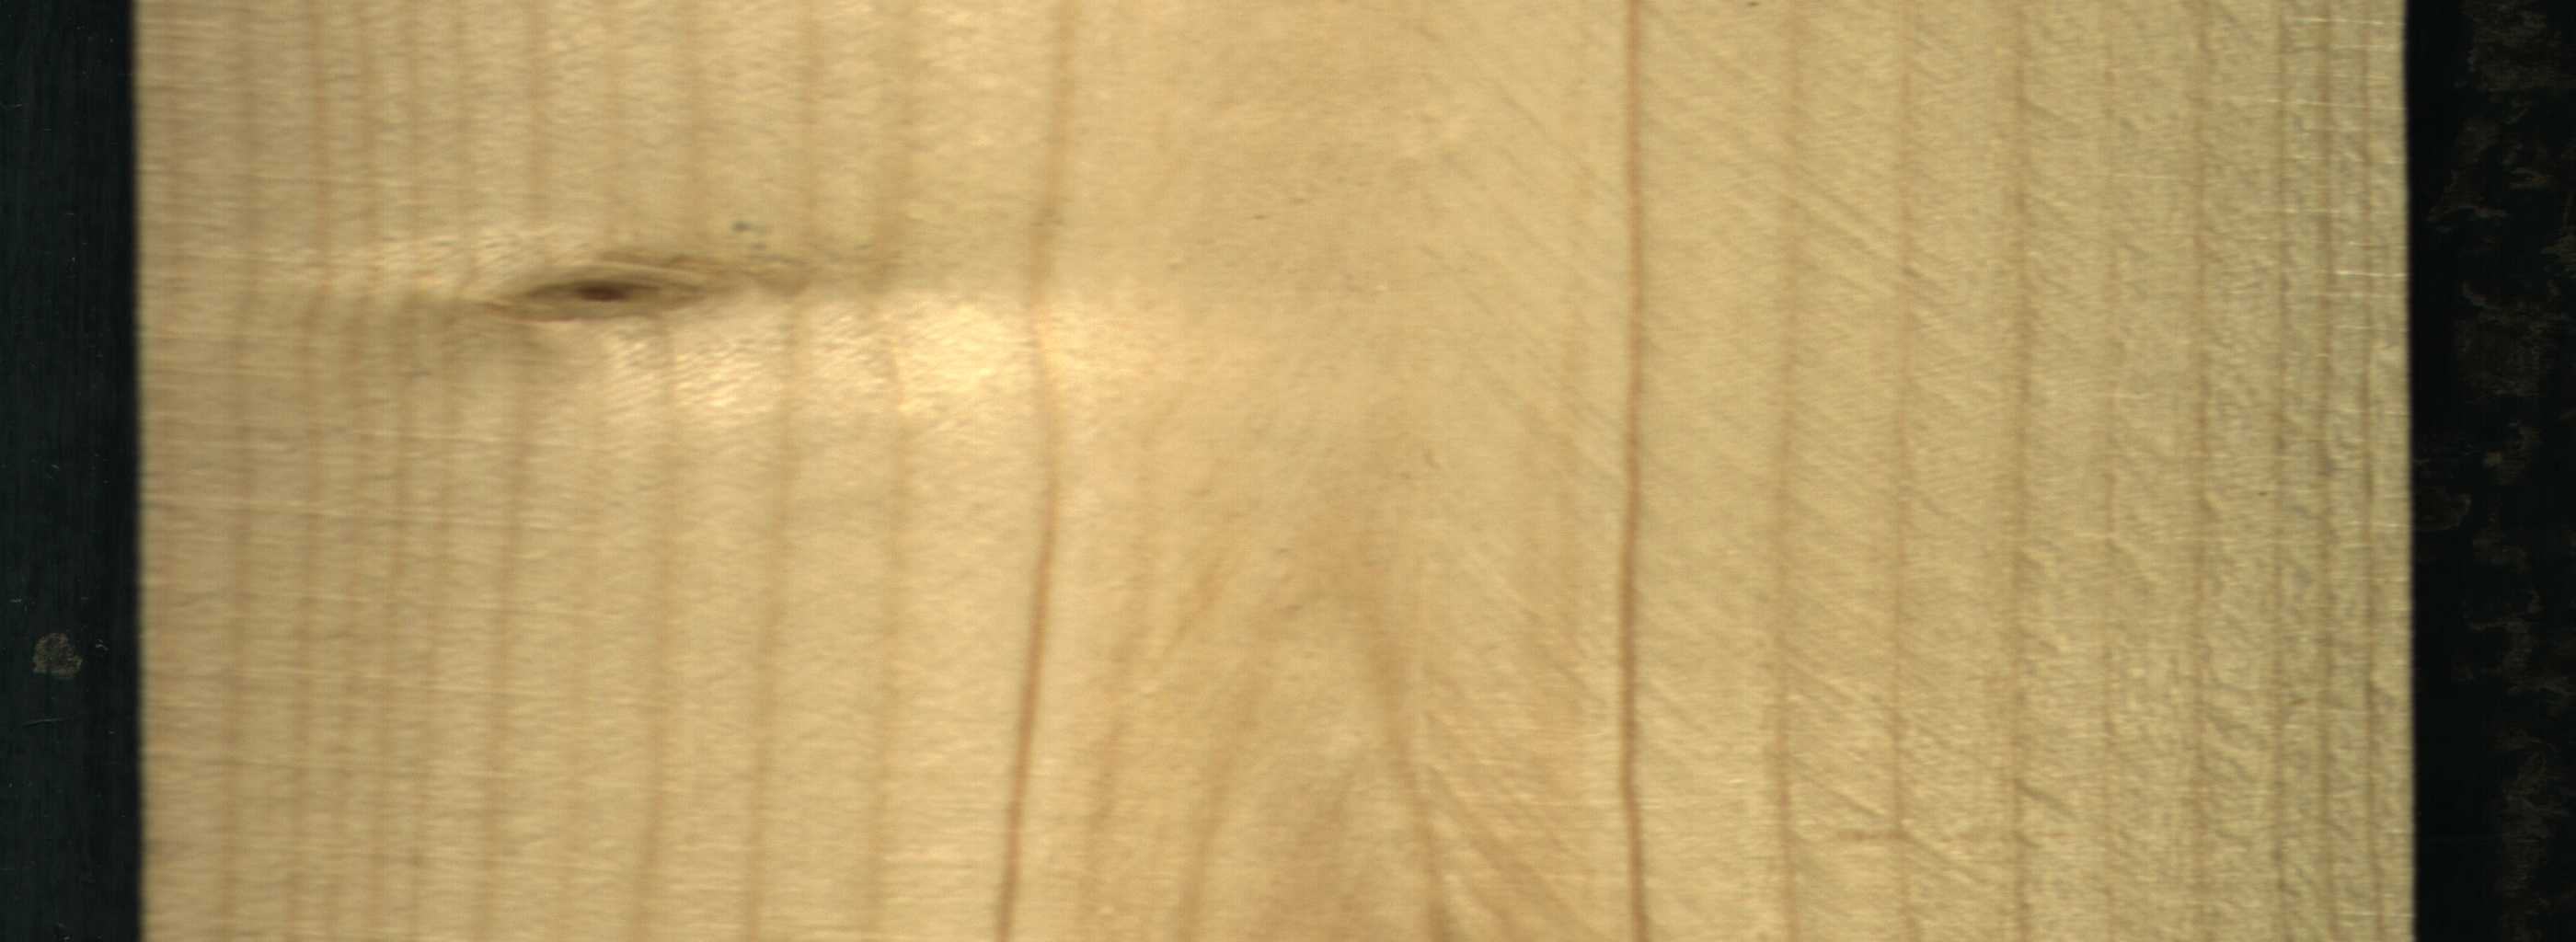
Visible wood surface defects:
Live_Knot